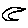
Label: moon